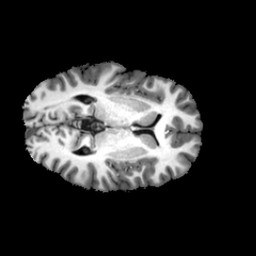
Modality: T1w
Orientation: axial
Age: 18
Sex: female
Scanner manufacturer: philips
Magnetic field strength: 3 T
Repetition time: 0.0082 s
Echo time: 0.0037 s